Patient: sex M, age 42
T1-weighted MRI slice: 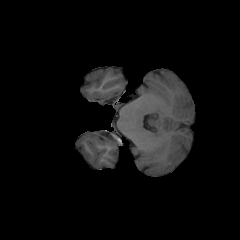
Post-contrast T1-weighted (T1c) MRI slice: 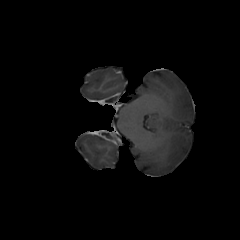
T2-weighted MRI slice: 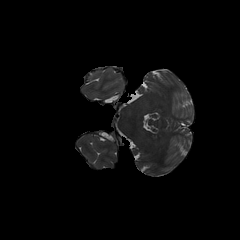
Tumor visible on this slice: no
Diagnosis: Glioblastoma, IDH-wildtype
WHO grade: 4